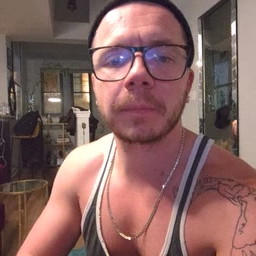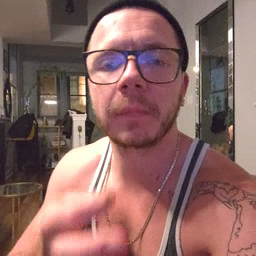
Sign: snack